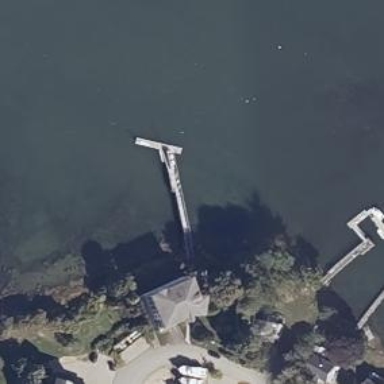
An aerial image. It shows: Man-made pier.